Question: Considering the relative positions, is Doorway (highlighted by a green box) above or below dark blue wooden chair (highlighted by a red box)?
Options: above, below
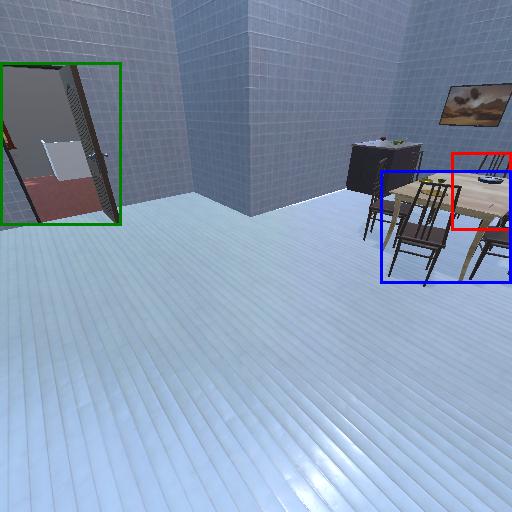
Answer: above